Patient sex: M
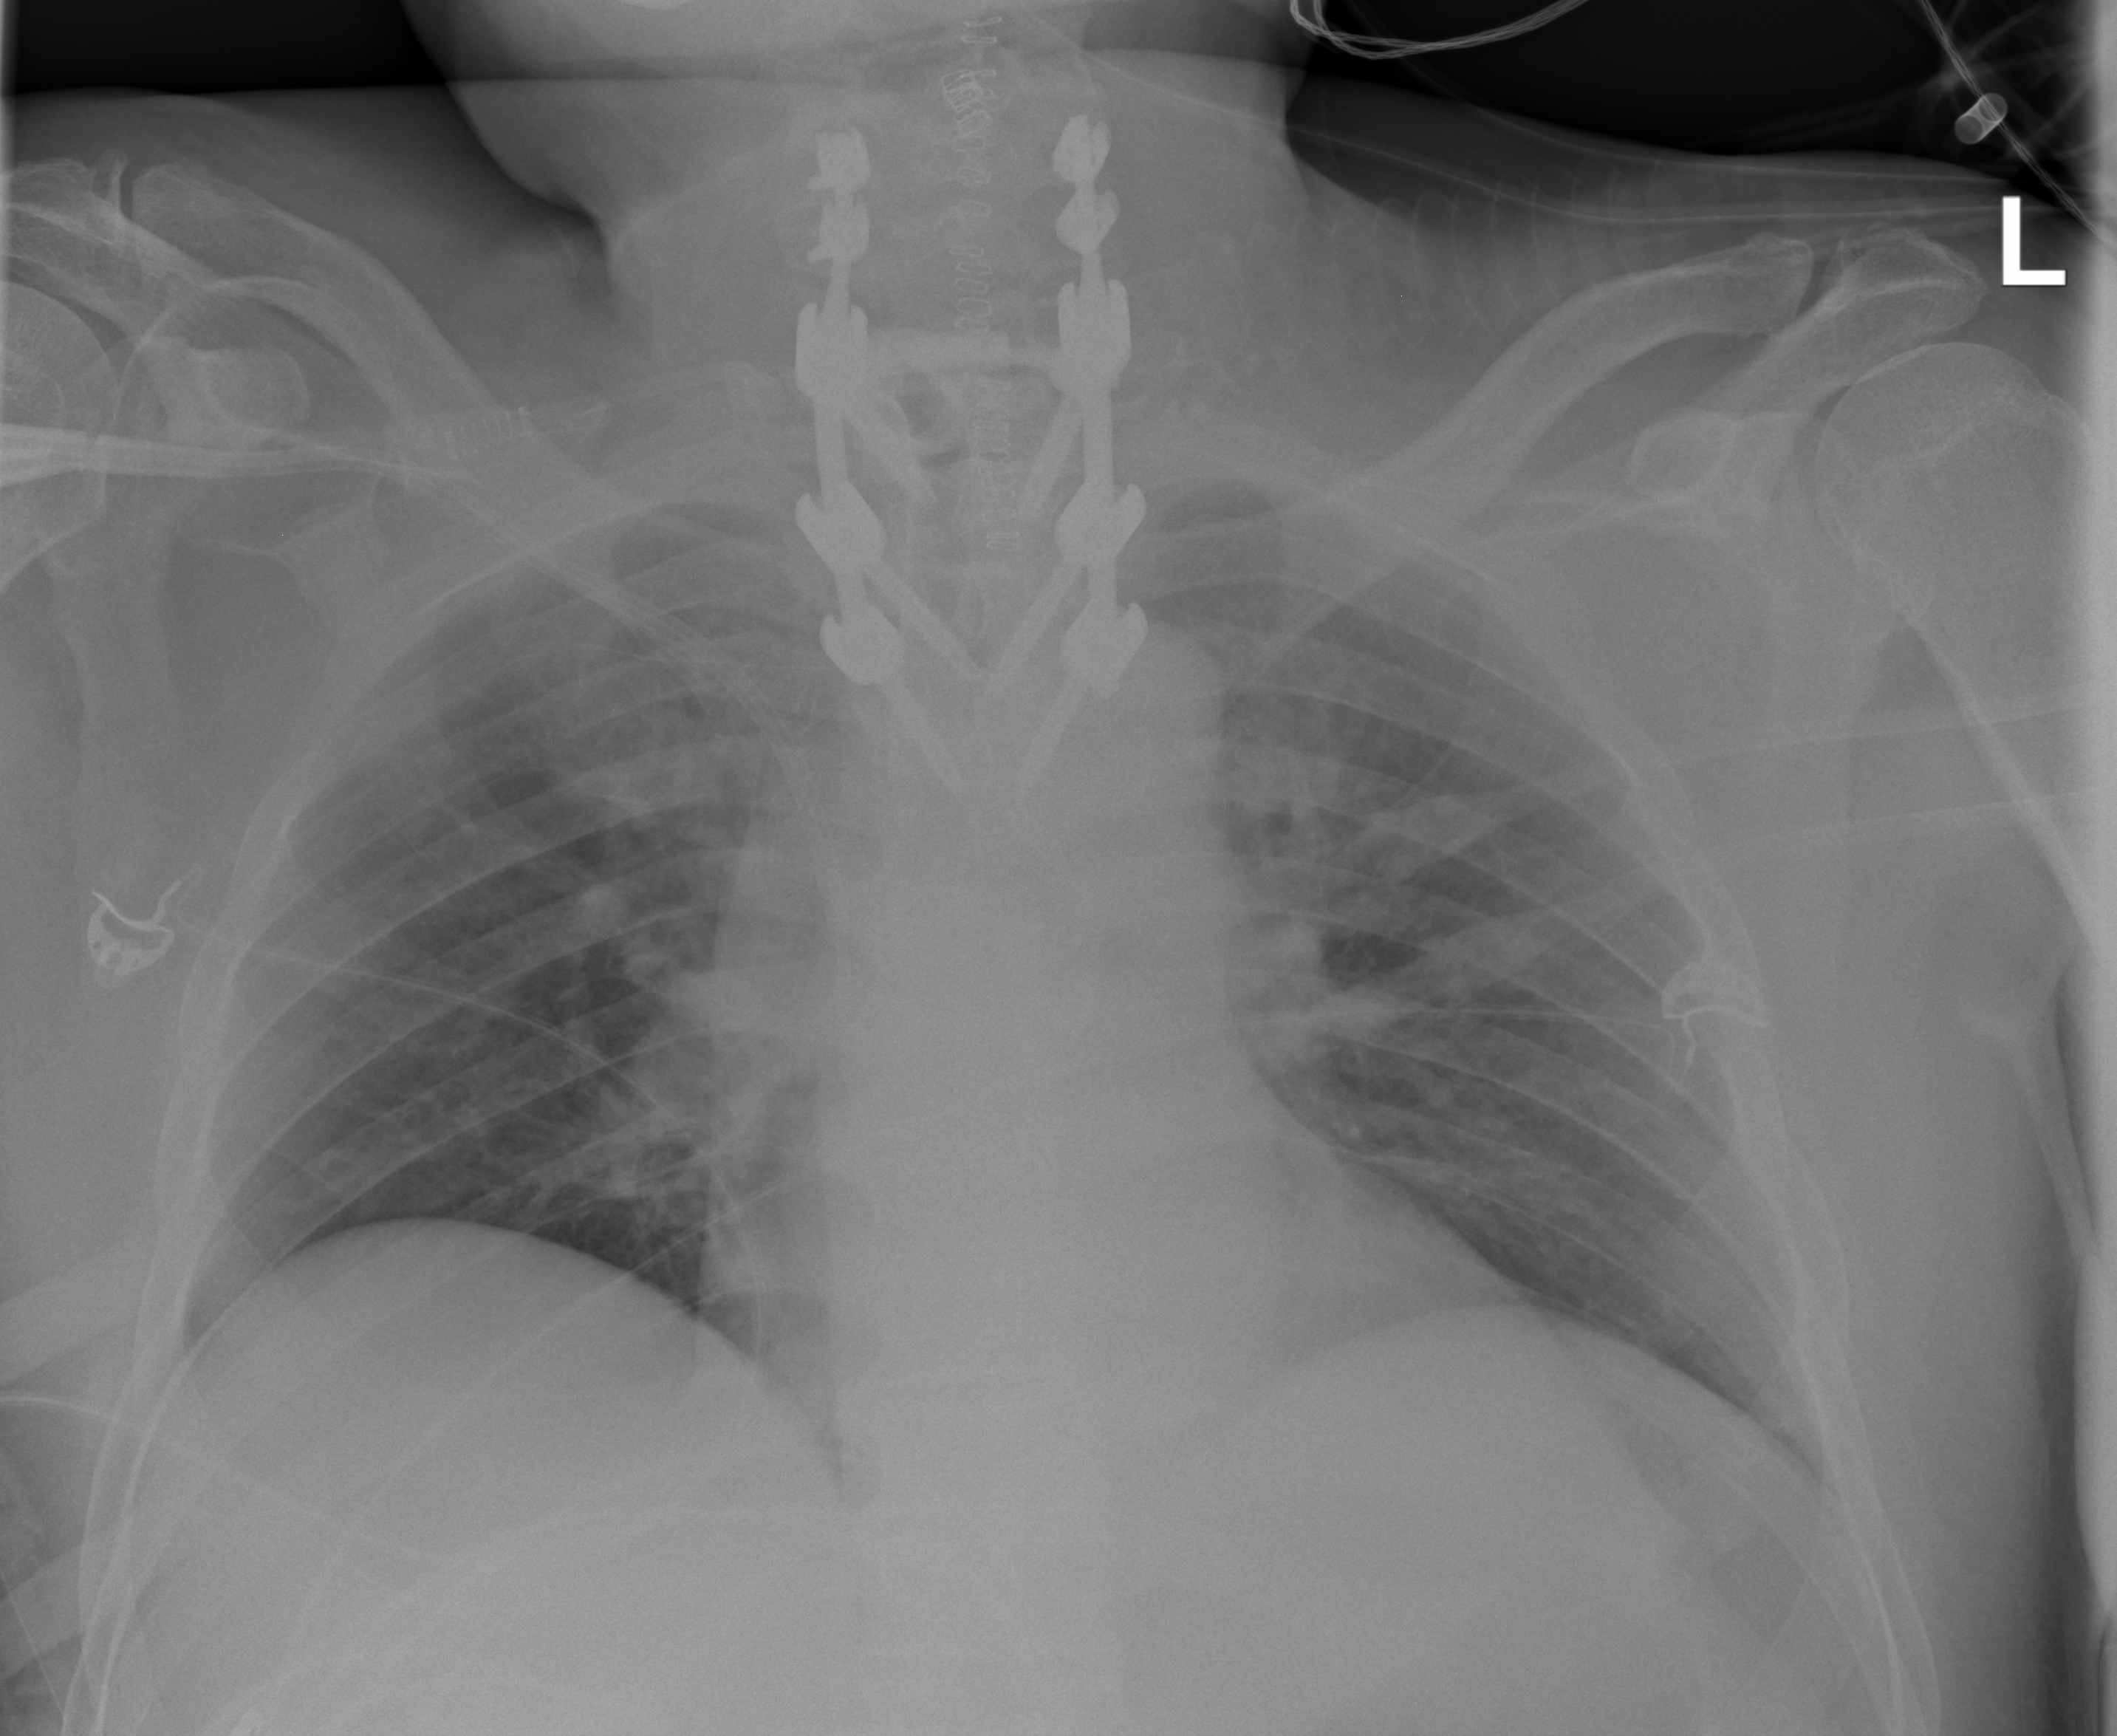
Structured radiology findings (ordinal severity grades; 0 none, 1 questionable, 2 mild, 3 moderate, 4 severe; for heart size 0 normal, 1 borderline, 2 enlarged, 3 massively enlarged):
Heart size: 1
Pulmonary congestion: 0
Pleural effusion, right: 0
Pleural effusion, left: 0
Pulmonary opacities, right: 0
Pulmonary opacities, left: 0
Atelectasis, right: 2
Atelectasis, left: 0